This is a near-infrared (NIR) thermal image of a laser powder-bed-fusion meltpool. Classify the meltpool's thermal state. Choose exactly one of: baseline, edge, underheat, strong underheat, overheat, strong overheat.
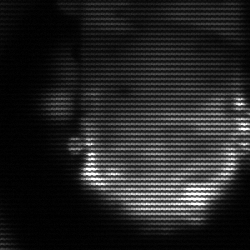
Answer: baseline